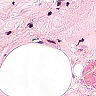
Metastatic tissue present: no